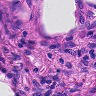
Metastatic tissue present: no